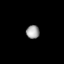
Tissue: lung
Cell type: Epithelial cells
Senescence score: 0.1712
Nuclear area (px): 172
Mean DAPI intensity: 160.43